Current action and preconditions to check: trajectory_clear

Your task: For each precondition in the list above, predict whether it will hold at this action.

Consider the current scene as observed from the mobile robot's camera, and analyze the predicted future states of all dynamic agents (e.g., people, animals, vehicles, or any moving entities) within the NEXT SECOND.

IMPORTANT: Only answer "very likely" if you are absolutely certain—based on strong, clear evidence—that a dynamic agent will violate the precondition in the predicted future state. Do NOT answer "very likely" for unlikely, ambiguous, or low-probability risks.

Ask yourself for each precondition: Is there a high probability, with clear and convincing evidence, that the predicted future states of any dynamic agent will interfere with the predicted future state of the currently executing action within the NEXT SECOND, causing that precondition to fail?

Assess the risk level based on these predictions. Use "likely" or "very likely" if motions create a clear risk of interference.

Use "neutral" or "improbable" if agents are nearby but their predicted paths are clearly diverging or non-conflicting.

Failure Risk Categories: "very improbable", "improbable", "neutral", "likely", "very likely"

Answer Format: Output ONLY the probability_of_failure value from these categories: "very improbable", "improbable", "neutral", "likely", "very likely"

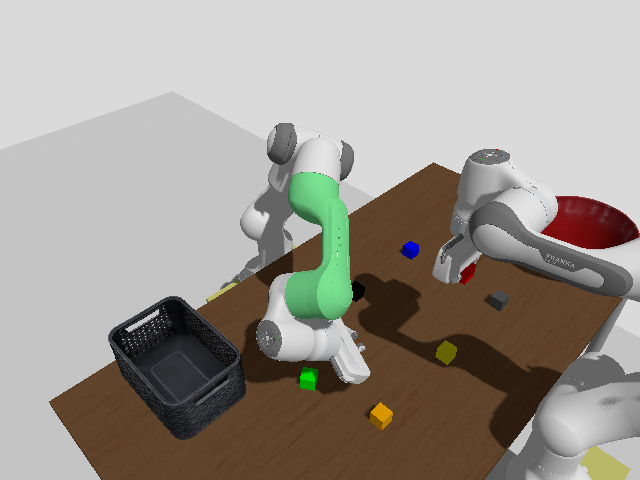

Answer: very improbable